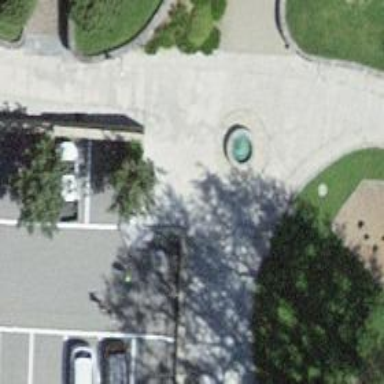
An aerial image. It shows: Fountain.